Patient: sex M, age 65
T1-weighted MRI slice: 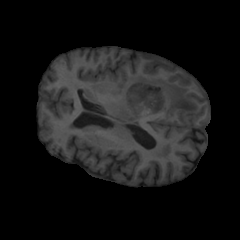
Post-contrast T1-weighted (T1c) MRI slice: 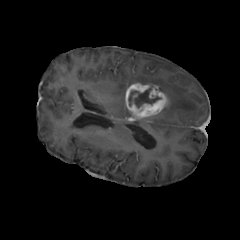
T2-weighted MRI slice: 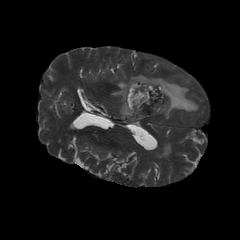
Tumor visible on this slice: yes
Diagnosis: Glioblastoma, IDH-wildtype
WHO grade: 4